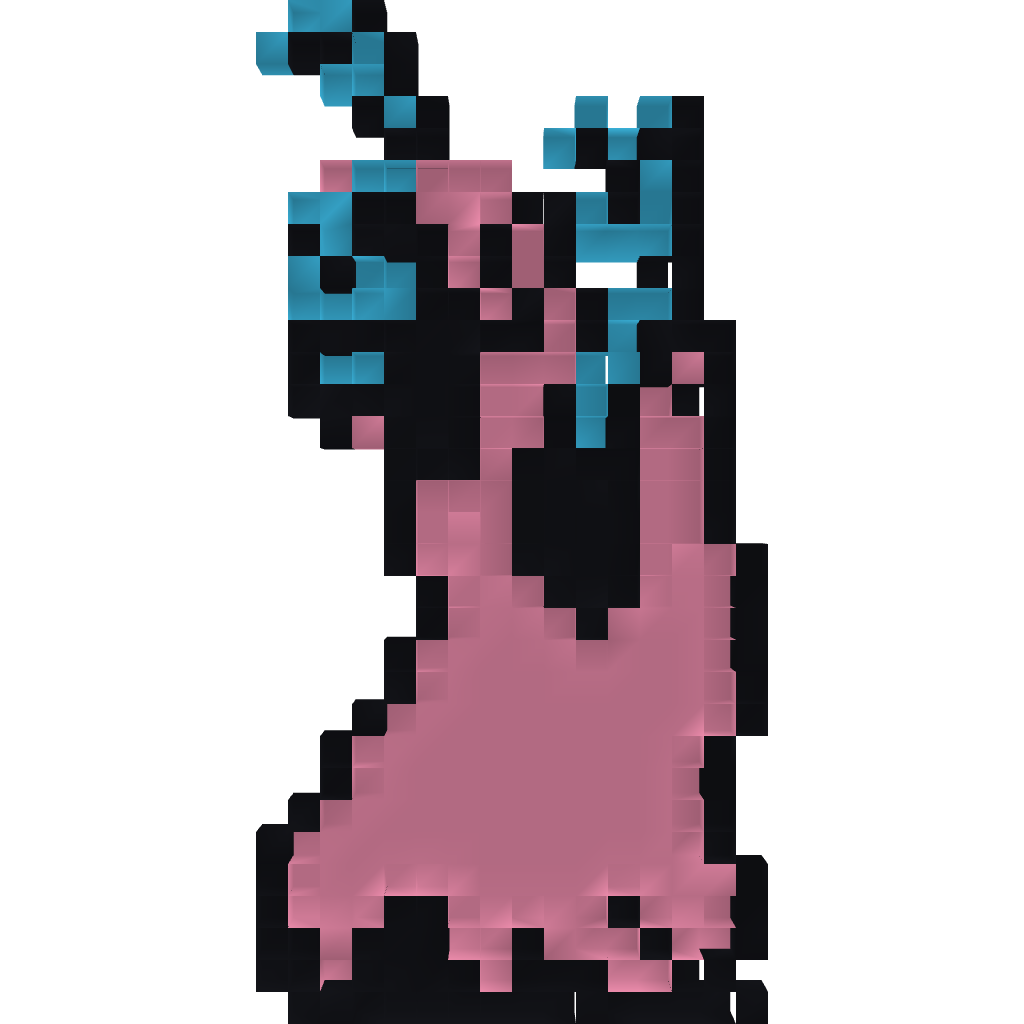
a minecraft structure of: Zombie from Castlevania